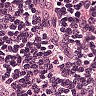
Metastatic tissue present: no